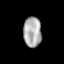
Tissue: lung
Cell type: Epithelial cells
Senescence score: 0.1875
Nuclear area (px): 536
Mean DAPI intensity: 171.728